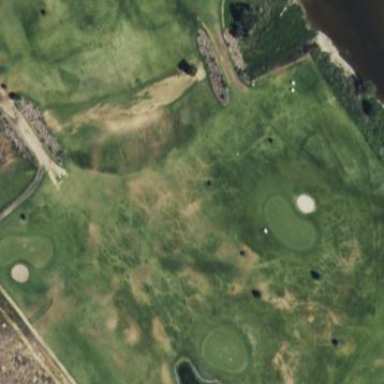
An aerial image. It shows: Golf fairway in the image.